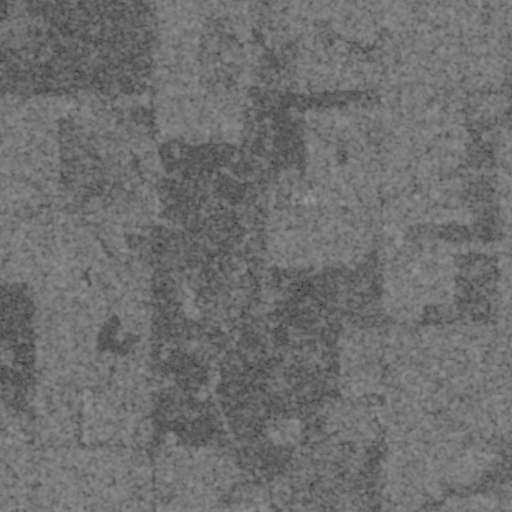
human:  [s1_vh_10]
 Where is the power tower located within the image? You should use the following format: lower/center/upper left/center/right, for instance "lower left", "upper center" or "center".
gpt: The power tower is located in the upper of the image.
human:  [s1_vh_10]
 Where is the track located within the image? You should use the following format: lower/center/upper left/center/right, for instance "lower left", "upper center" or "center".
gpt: There is no track in the image.

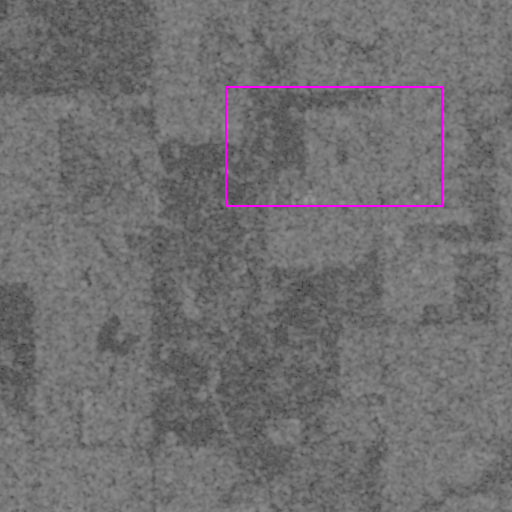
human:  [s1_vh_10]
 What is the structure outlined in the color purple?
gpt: There is no purple outline.
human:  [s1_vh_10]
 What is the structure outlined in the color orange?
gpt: There is no structure outlined in orange.